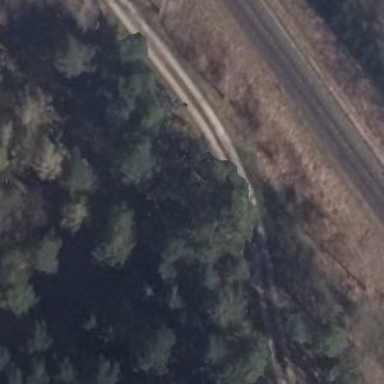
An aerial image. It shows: Track road with grade1 tracktype. The road has concrete lanes.